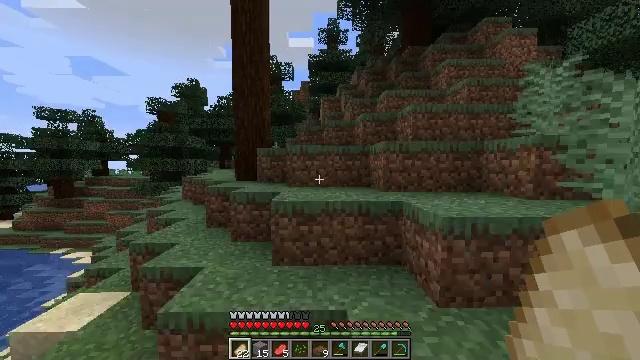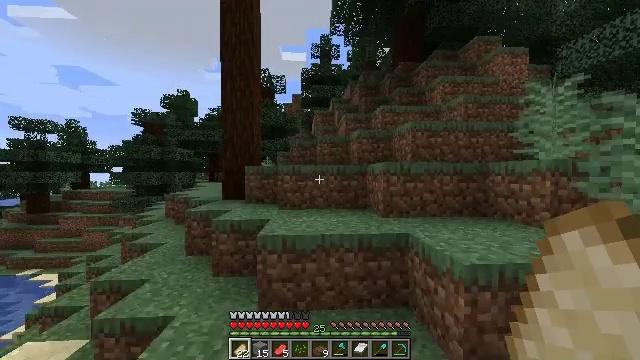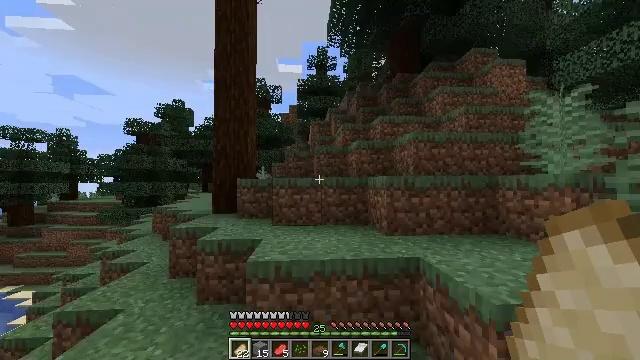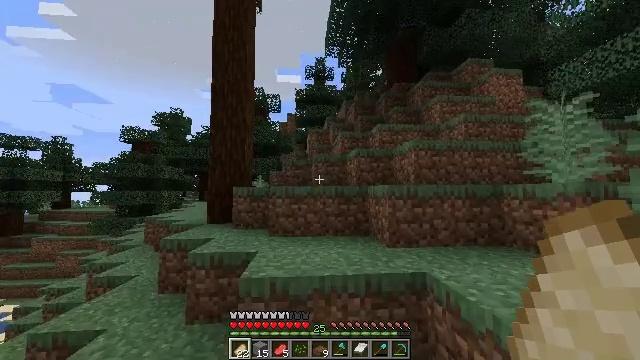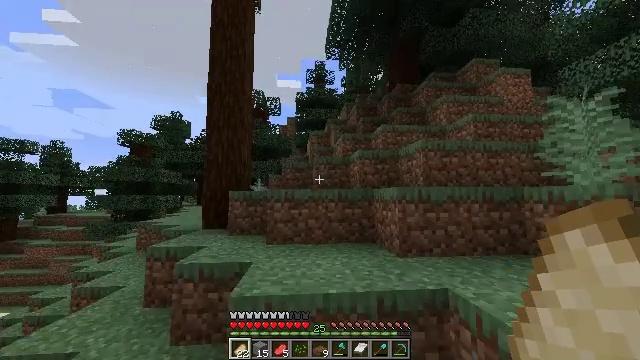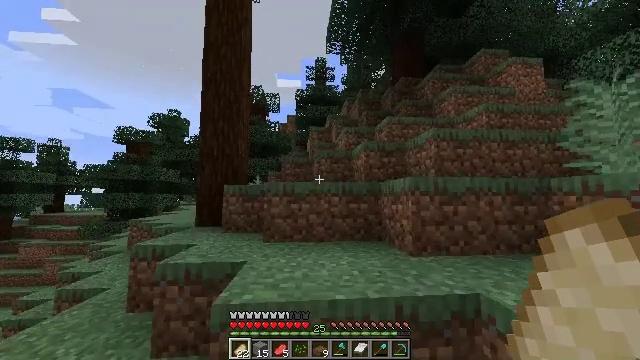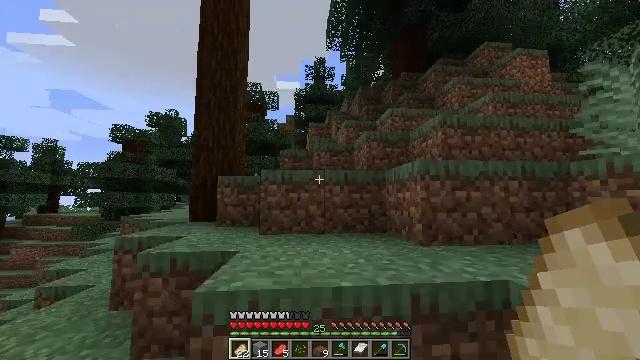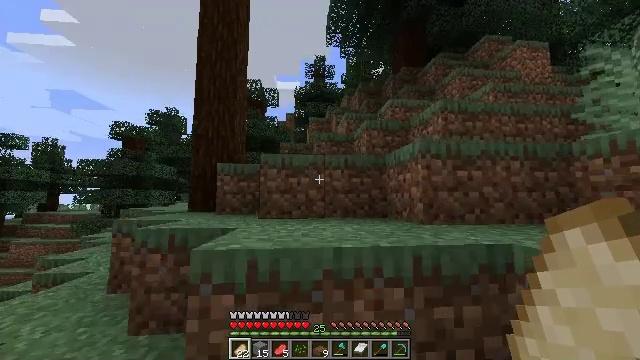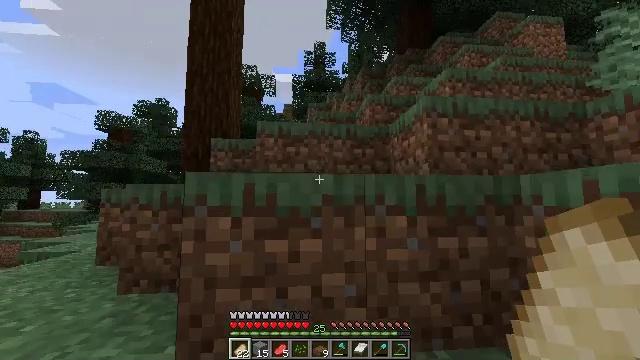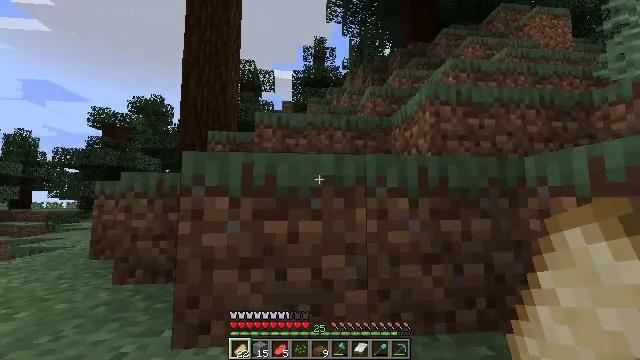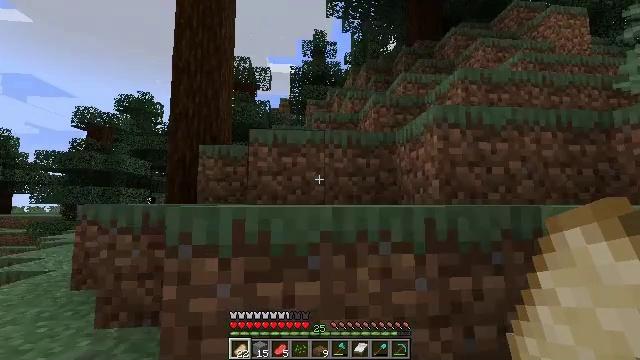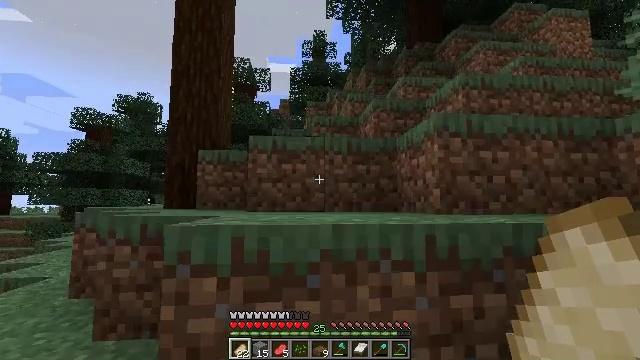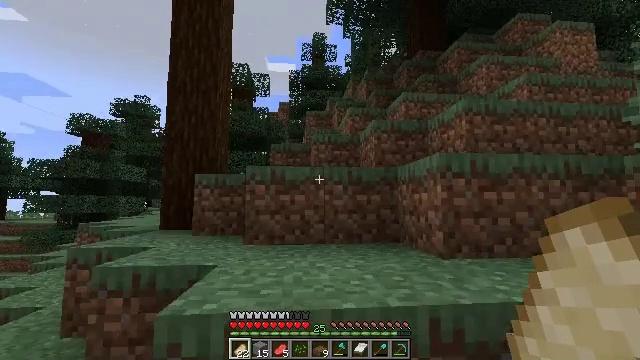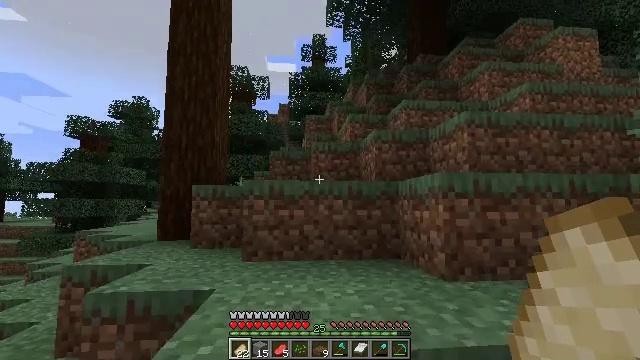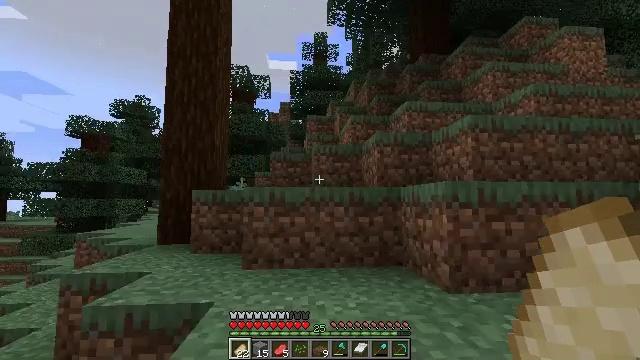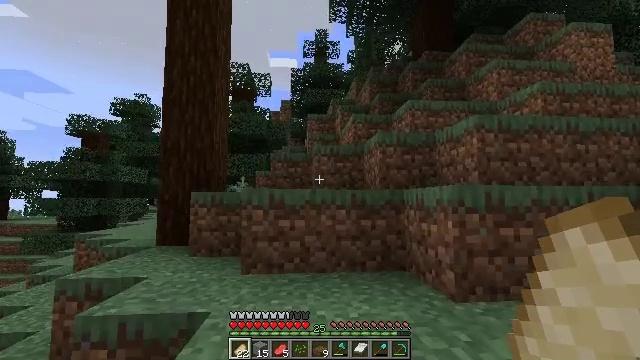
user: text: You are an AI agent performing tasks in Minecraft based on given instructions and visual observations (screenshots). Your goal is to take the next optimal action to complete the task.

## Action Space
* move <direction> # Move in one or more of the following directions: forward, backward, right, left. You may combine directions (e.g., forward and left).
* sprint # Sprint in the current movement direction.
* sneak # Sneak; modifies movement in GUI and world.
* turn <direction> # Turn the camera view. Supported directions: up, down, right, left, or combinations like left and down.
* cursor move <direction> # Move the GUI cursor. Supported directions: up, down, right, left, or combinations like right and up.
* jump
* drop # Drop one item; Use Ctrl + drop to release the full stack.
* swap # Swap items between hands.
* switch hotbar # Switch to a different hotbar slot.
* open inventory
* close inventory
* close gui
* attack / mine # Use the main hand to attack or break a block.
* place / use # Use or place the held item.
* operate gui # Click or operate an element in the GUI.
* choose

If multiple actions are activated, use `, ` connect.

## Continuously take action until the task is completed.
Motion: motion action
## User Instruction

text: Mine the large fern from the ground.
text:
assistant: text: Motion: move forward, turn right and up, jump
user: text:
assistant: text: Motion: move forward, turn right and up, jump
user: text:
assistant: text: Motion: move forward, turn up, jump
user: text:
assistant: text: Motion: move forward, turn up, jump
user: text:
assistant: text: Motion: move forward, jump
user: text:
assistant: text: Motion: move forward, jump
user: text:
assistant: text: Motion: move forward, sprint, jump
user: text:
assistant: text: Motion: move forward, sprint, jump
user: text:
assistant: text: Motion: move forward, sprint, jump
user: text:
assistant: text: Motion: move forward, sprint, jump
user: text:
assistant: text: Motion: move forward, jump
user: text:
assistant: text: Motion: move forward, jump
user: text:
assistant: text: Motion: move forward, jump
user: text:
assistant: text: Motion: move forward, jump
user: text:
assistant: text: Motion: move forward, jump
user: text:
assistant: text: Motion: move forward, jump
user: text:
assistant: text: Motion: move forward, sprint, turn left and down, jump
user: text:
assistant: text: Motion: move forward, sprint, jump
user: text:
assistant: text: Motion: move forward, sprint, turn left and down, jump
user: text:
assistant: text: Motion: move forward, sprint, turn left and down, jump
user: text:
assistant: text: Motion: move forward, turn down, jump
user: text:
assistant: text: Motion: move forward, turn down, jump
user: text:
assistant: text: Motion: move forward, turn down, jump
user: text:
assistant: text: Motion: move forward, jump
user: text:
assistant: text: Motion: move forward, turn down, jump
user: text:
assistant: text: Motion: move forward, turn down, jump
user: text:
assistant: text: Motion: move forward, sprint, turn down, jump
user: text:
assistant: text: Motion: move forward, sprint, jump
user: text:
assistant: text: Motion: move forward, sprint, jump
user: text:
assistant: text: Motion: move forward, sprint, jump